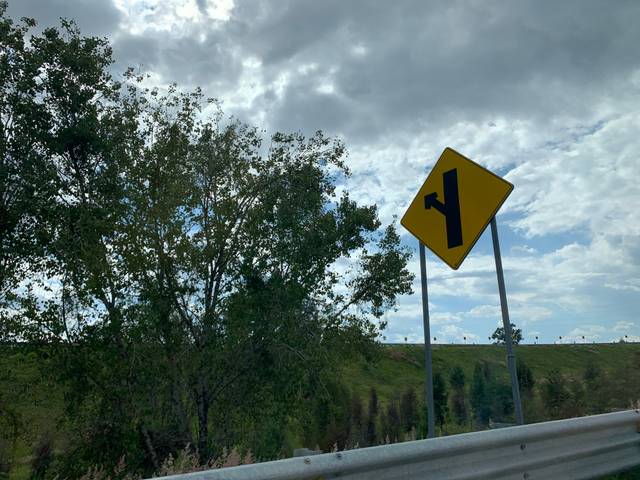
Region: Mexico
Coordinates: 19.078, -98.288